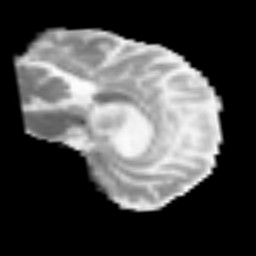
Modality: MD
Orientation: sagittal
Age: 64
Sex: male
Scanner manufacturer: siemens
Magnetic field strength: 3 T
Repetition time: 3.2 s
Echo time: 0.081 s